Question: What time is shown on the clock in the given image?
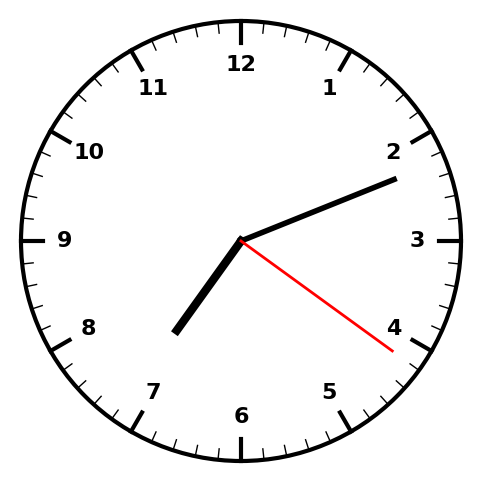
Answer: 07:11:21